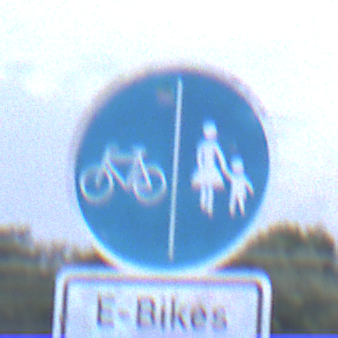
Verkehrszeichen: GetrennterRadUndGehwegRadwegLinks
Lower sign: BesondereFahrzeugeUndTransportgueter13
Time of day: SunriseSunset
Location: Outdoor (Suburban)
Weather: PartlyCloudy
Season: NotSpecified
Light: Natural